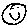
Label: smiley face